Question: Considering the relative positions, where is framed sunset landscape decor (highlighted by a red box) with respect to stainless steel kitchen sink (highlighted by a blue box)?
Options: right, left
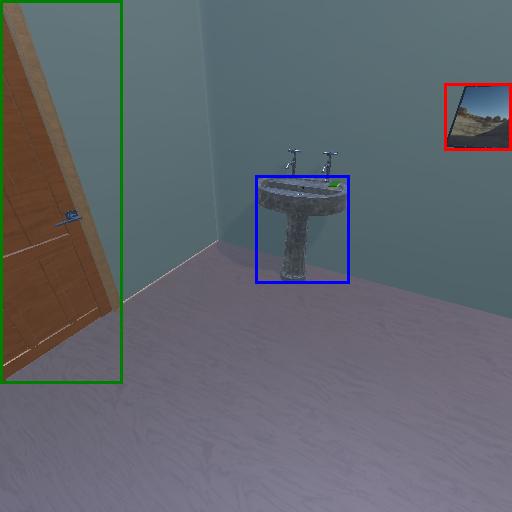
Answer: right